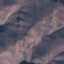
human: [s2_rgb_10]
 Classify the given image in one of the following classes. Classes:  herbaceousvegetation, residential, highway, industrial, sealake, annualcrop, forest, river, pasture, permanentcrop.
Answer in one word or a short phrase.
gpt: HerbaceousVegetation